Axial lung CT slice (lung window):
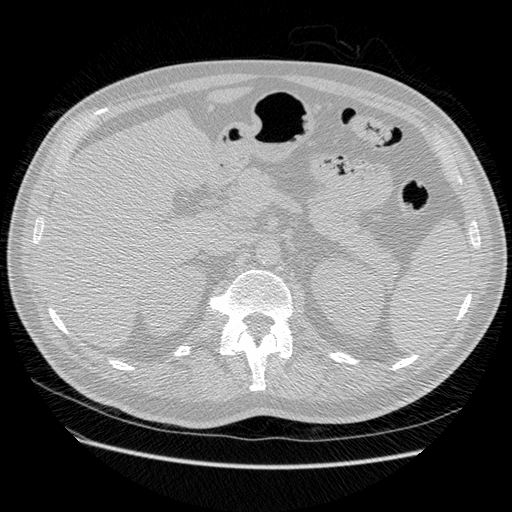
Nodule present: no